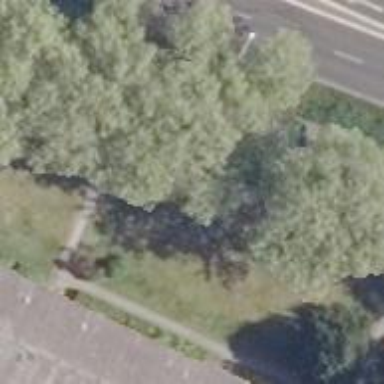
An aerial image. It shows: Tree-lined avenue.